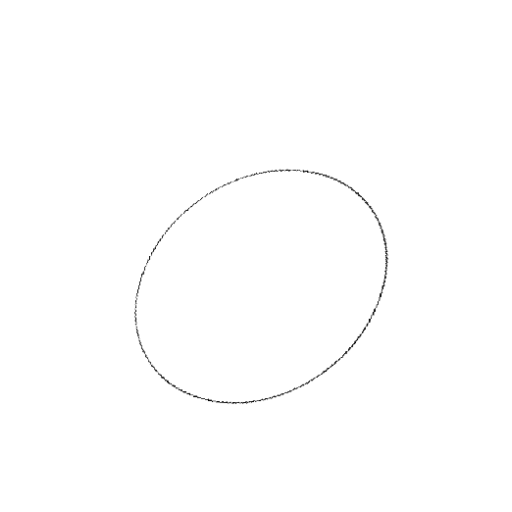
Crossing number: 0